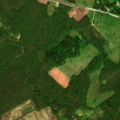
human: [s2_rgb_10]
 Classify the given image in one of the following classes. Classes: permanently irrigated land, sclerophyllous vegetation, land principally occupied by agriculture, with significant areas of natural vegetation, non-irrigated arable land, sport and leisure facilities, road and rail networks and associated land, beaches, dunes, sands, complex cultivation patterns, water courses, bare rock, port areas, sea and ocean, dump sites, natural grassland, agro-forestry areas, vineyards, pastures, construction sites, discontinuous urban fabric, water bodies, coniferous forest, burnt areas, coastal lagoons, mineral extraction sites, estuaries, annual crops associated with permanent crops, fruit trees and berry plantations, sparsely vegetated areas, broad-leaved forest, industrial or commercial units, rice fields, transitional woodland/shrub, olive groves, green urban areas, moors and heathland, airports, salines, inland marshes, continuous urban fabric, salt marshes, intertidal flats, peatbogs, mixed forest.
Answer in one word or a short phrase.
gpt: coniferous forest, transitional woodland/shrub